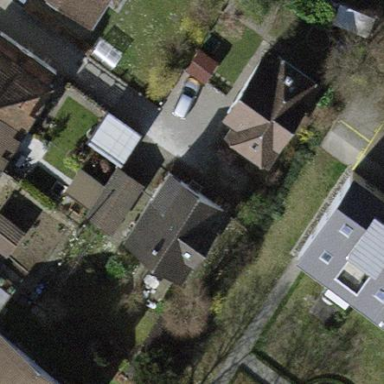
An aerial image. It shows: Detached building.